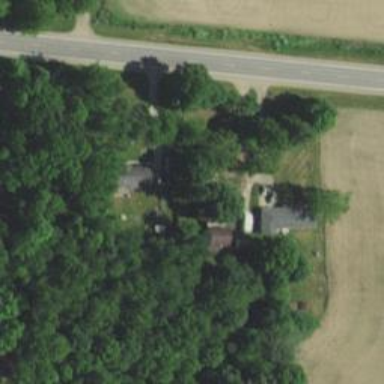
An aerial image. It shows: Driveway.